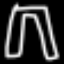
Label: pants